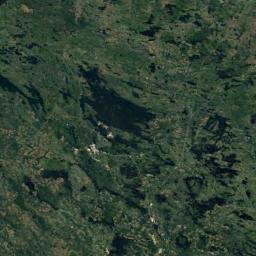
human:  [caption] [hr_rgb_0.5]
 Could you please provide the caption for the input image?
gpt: There are many different shapes and sizes of water around the wetlands .

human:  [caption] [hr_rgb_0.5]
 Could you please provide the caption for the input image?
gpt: There is a large land mixed with green and brown in the river in a wetland .

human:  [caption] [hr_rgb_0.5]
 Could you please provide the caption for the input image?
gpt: This wetland is light green overall with some green plants in the middle .

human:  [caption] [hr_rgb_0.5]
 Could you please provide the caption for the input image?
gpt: The wetland consists of dry and green plants and water .

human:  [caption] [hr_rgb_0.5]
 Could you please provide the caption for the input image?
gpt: There are many green areas and some water areas on the wetland .